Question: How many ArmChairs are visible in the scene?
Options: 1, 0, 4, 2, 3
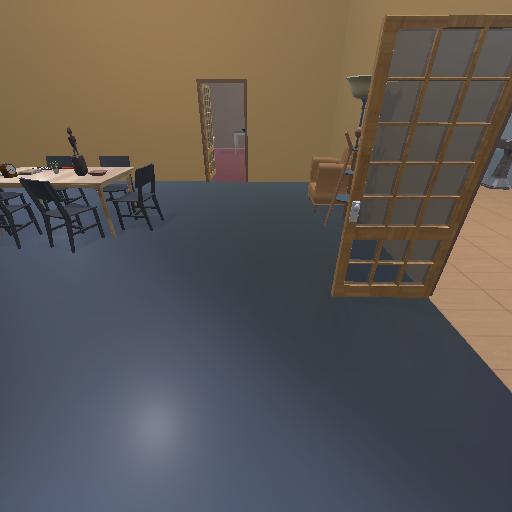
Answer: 1